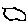
Label: cloud